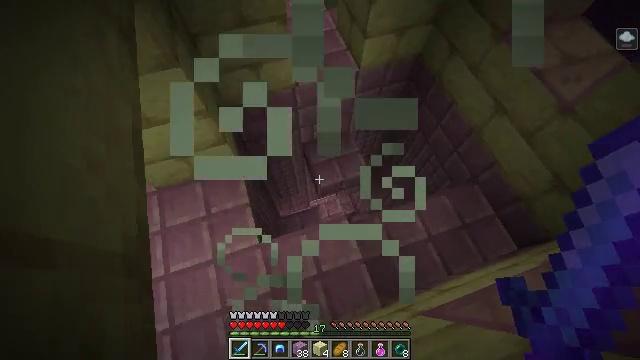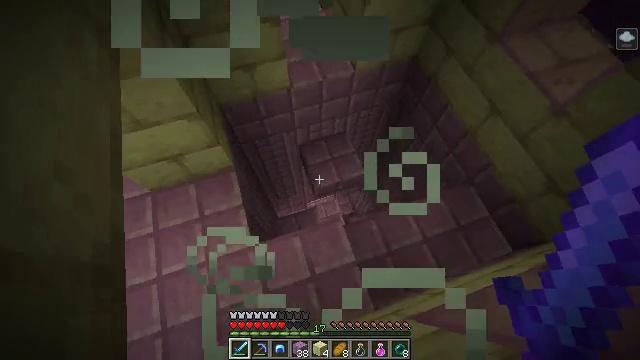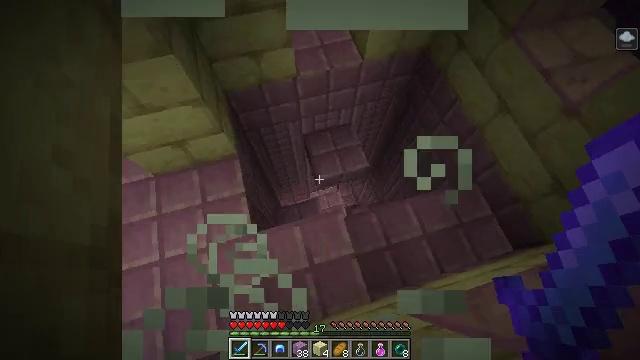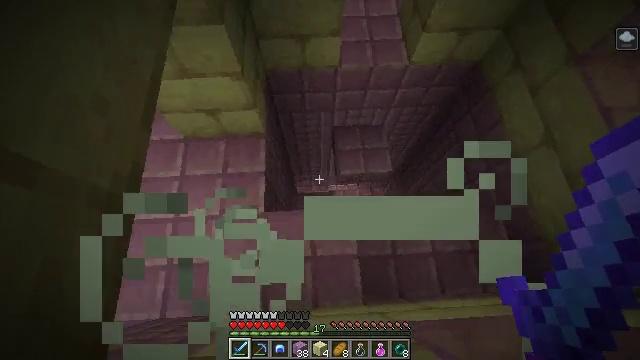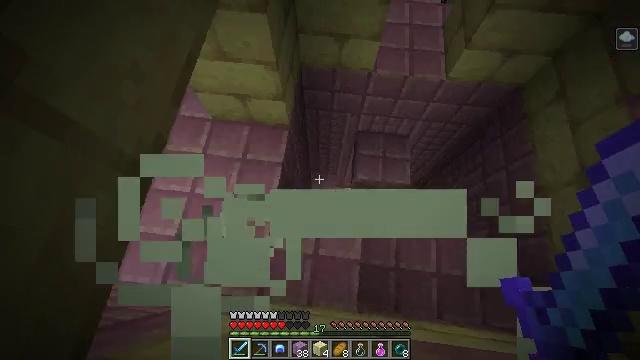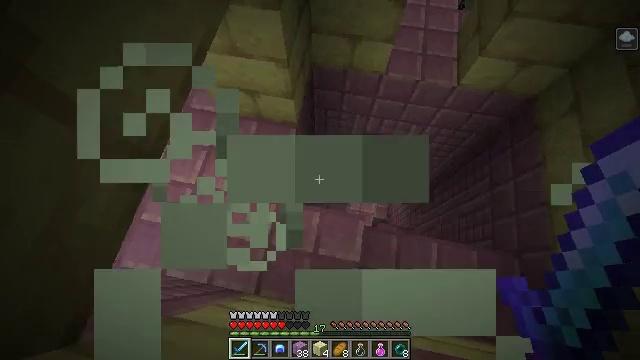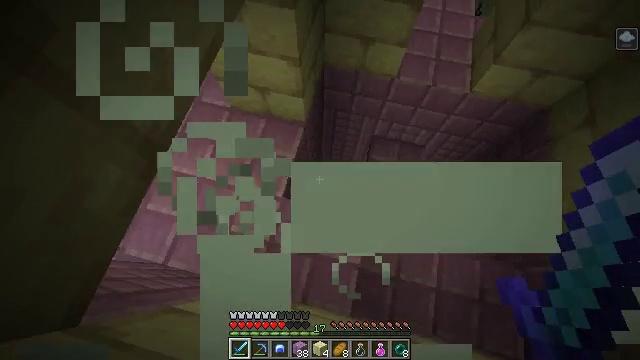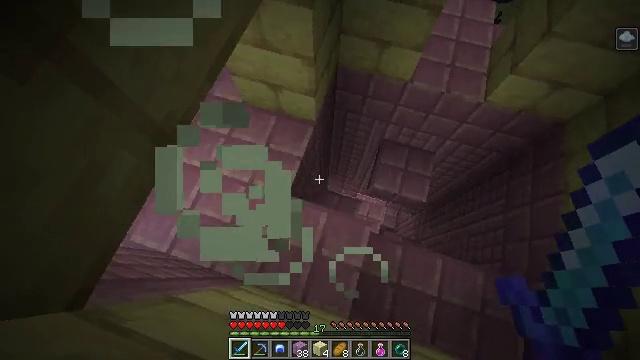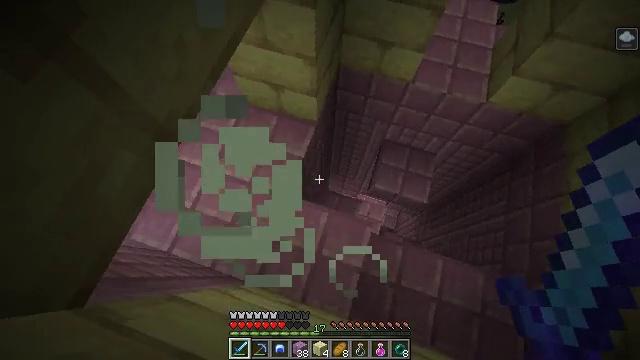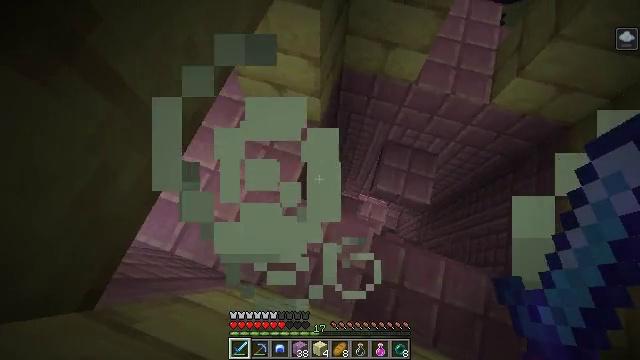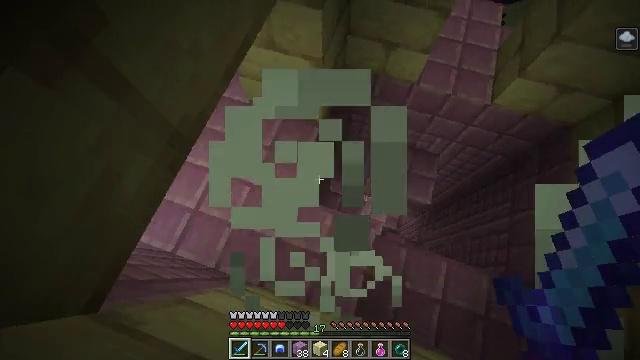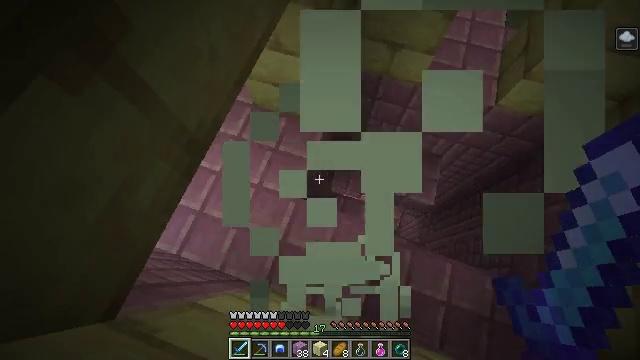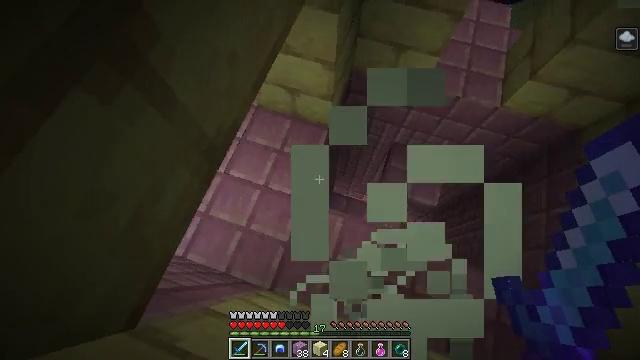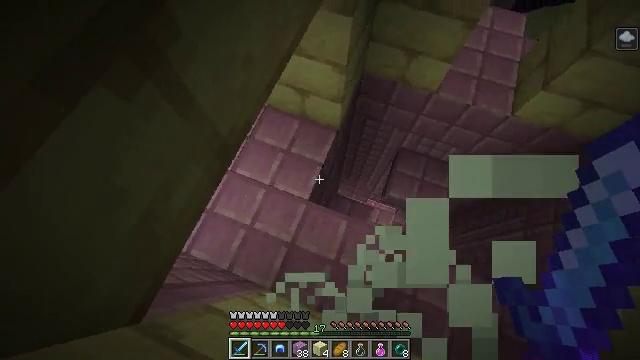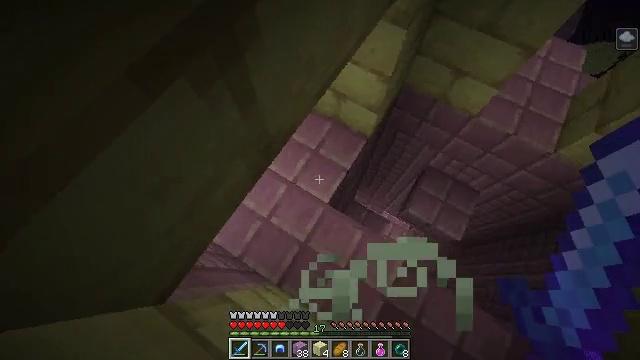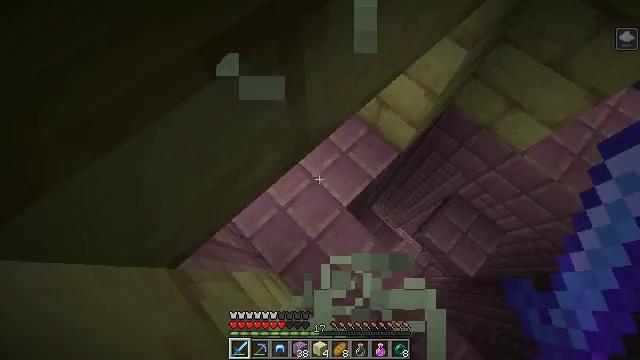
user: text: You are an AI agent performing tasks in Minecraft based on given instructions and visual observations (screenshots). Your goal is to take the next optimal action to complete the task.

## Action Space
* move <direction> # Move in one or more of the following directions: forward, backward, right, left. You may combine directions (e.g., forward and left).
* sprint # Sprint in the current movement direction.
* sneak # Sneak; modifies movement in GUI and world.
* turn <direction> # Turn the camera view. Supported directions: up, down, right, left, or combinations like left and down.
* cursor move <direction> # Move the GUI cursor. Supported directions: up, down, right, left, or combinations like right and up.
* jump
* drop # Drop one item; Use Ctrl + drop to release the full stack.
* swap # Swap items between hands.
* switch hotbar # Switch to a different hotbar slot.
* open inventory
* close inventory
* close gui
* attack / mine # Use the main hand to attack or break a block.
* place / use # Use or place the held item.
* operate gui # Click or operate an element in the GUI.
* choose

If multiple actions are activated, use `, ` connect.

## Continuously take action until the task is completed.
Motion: motion action
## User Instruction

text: Break the end rod from its place.
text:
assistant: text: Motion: move back
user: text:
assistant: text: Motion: move back, turn left and down
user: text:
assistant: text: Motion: move back, turn left and down
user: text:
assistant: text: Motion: move back, turn left
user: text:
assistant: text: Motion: move back and move left, turn left
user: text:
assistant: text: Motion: move back and move left, turn left
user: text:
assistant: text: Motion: move back and move left, turn left
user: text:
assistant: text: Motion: move back and move left
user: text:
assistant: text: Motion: move back and move left
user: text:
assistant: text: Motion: move back and move left
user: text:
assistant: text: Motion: move left
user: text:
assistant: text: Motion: move left
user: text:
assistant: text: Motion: turn left
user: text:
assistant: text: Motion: turn left
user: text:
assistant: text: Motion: turn left
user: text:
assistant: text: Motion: turn left and down
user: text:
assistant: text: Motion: turn left and down
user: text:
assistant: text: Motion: no_op
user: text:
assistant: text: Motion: no_op
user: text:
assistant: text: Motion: no_op
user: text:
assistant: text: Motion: turn right
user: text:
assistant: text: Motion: no_op
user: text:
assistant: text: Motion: no_op
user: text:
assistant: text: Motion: no_op
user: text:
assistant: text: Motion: turn left and up
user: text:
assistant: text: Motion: no_op
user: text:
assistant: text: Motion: no_op
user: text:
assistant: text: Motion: no_op
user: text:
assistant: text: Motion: turn left
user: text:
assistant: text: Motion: turn left and up